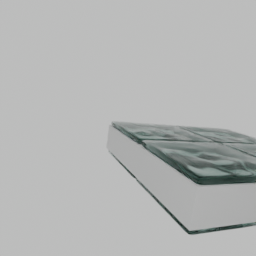
Label: architecture